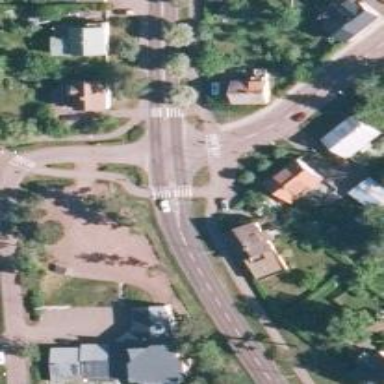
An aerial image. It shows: Crossing on the cycleway.